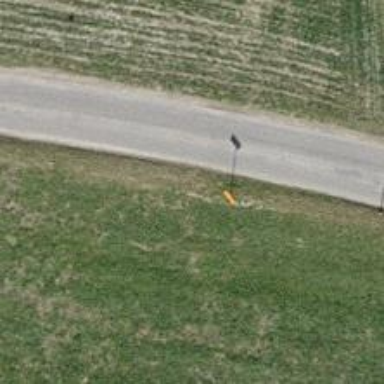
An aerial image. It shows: View of pole with roofed pipeline marker.